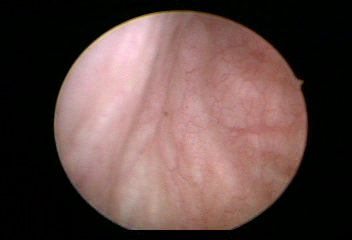
Modality: WLC
Class: Normal mucosa
Bladder cancer association: No